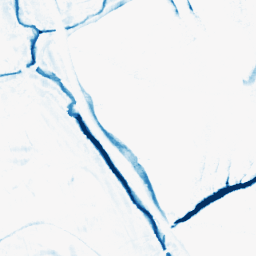
Category: morphological
Decomposition family: morphological_square
Decomposition parameters: operation: closing
size: 10
Upsampling method: sinc_hamming
Upsampling parameters: scale: 2
kernel_size: 4
Upsampling scale: 2